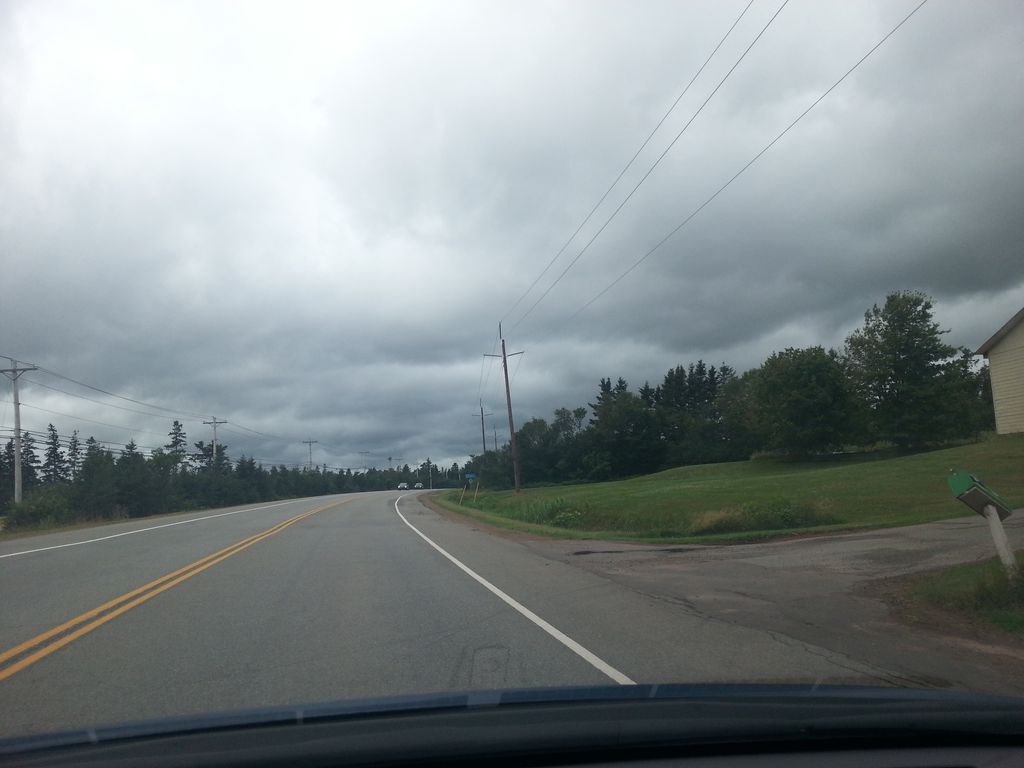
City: charlottetown